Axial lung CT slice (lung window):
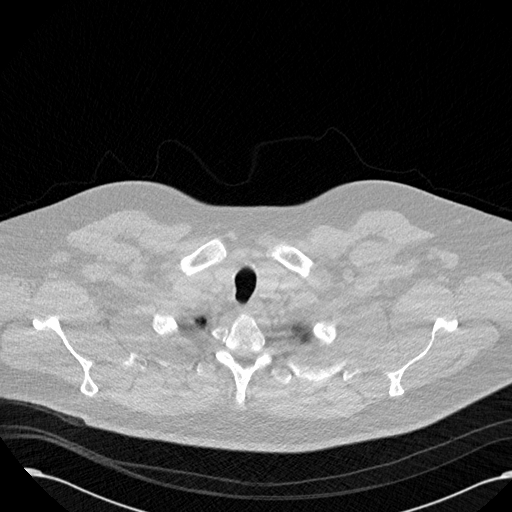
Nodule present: no